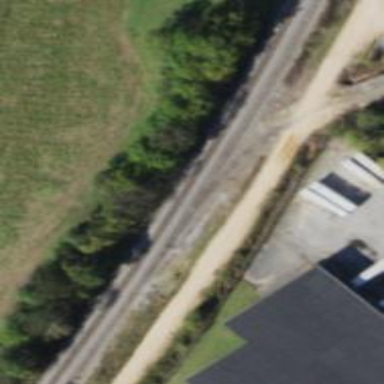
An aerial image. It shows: Railway spur junction.